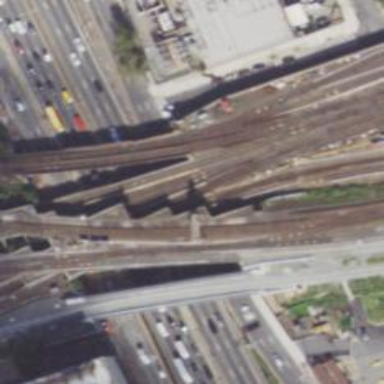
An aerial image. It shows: Electrified railway with rail tracks.